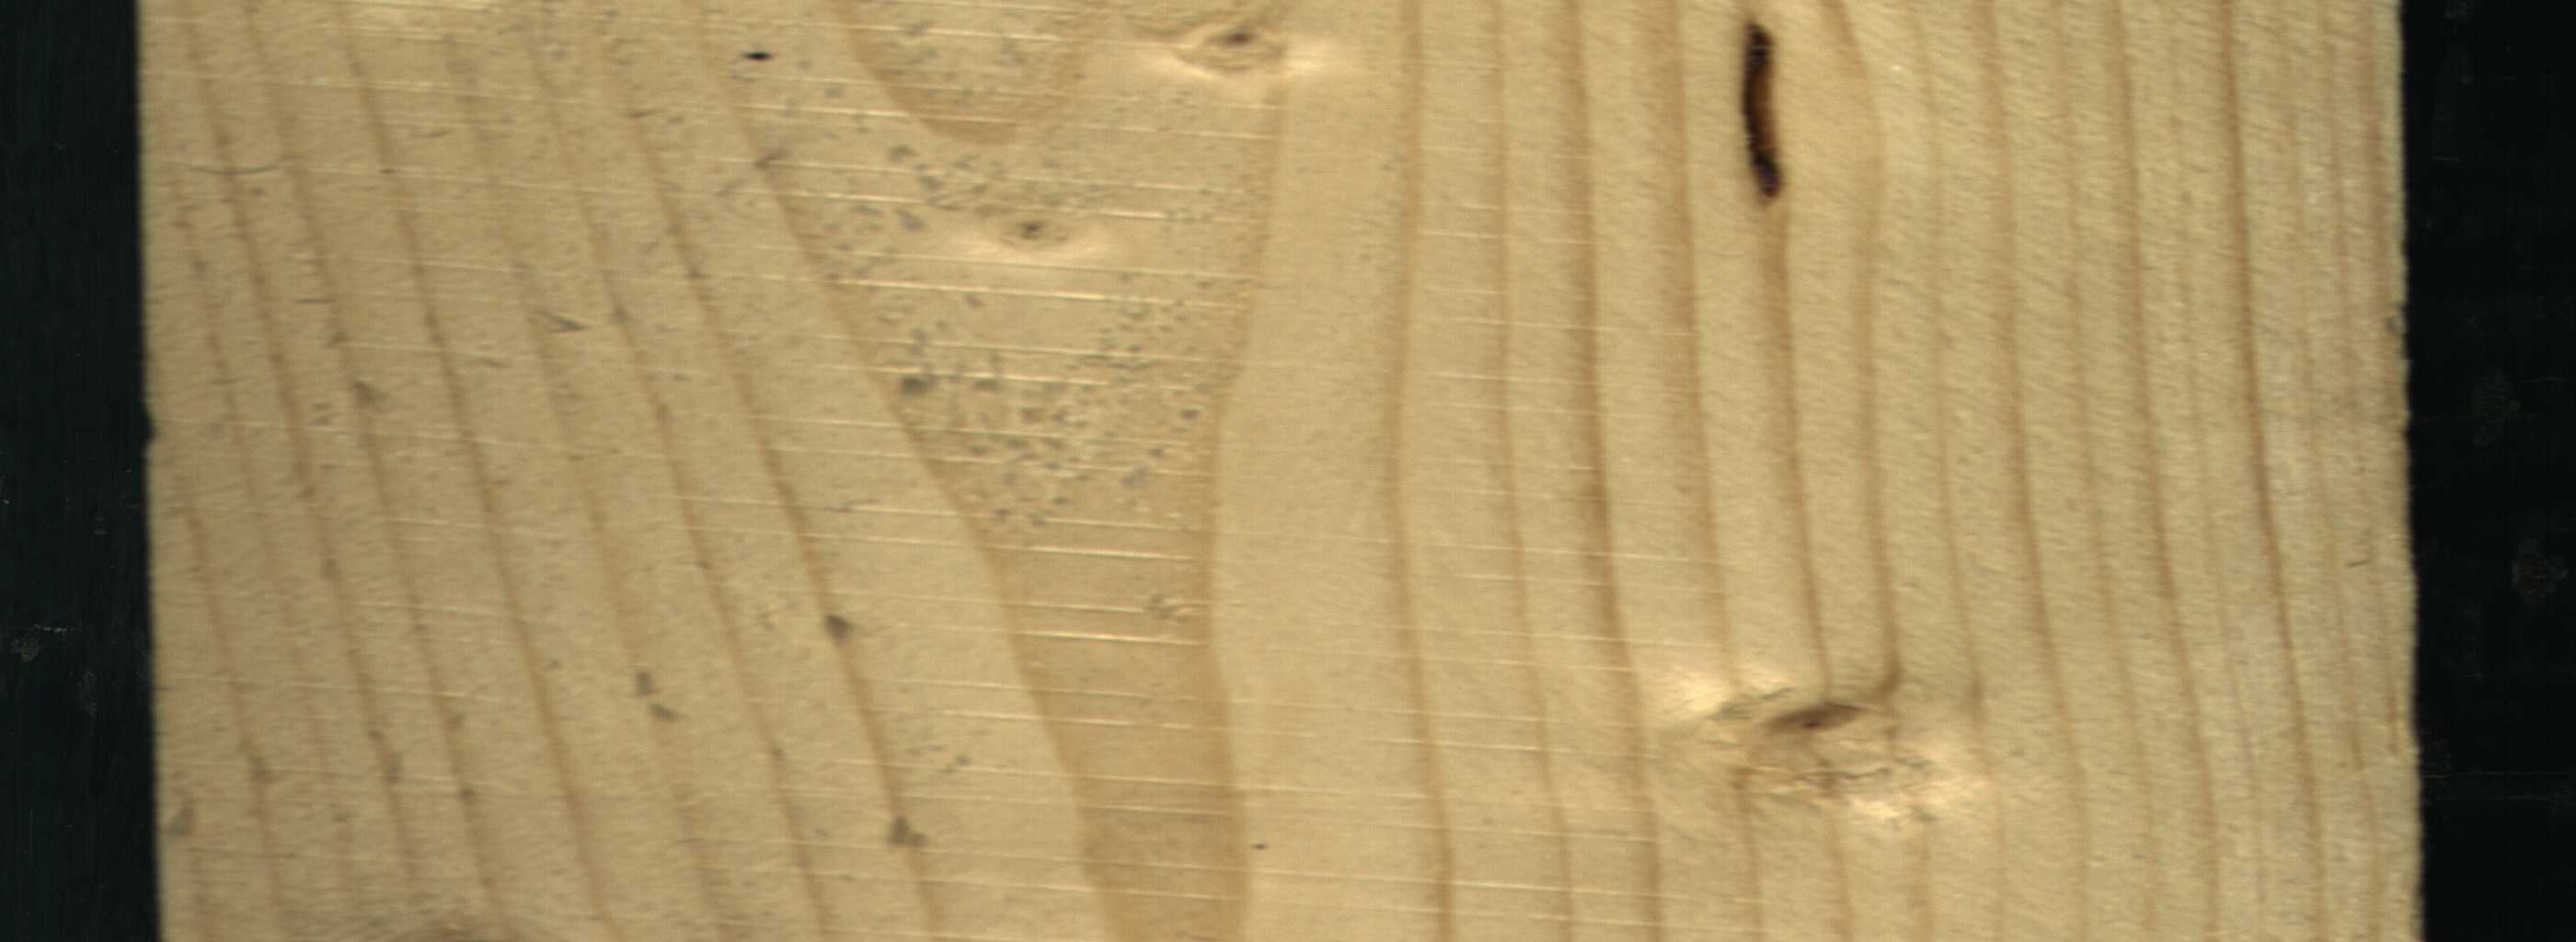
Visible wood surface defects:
resin
Live_Knot
Live_Knot